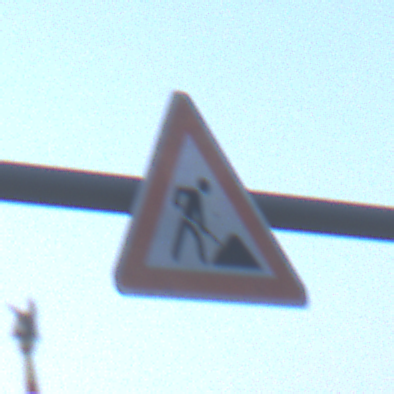
Verkehrszeichen: Arbeitsstelle
Umgebung: Outdoor, Urban
Tageszeit: Dawn
Wetter: Clear
Licht: Natural
Jahreszeit: NotSpecified
Kontrast: LowContrast